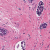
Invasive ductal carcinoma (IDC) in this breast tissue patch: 0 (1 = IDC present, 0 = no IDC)